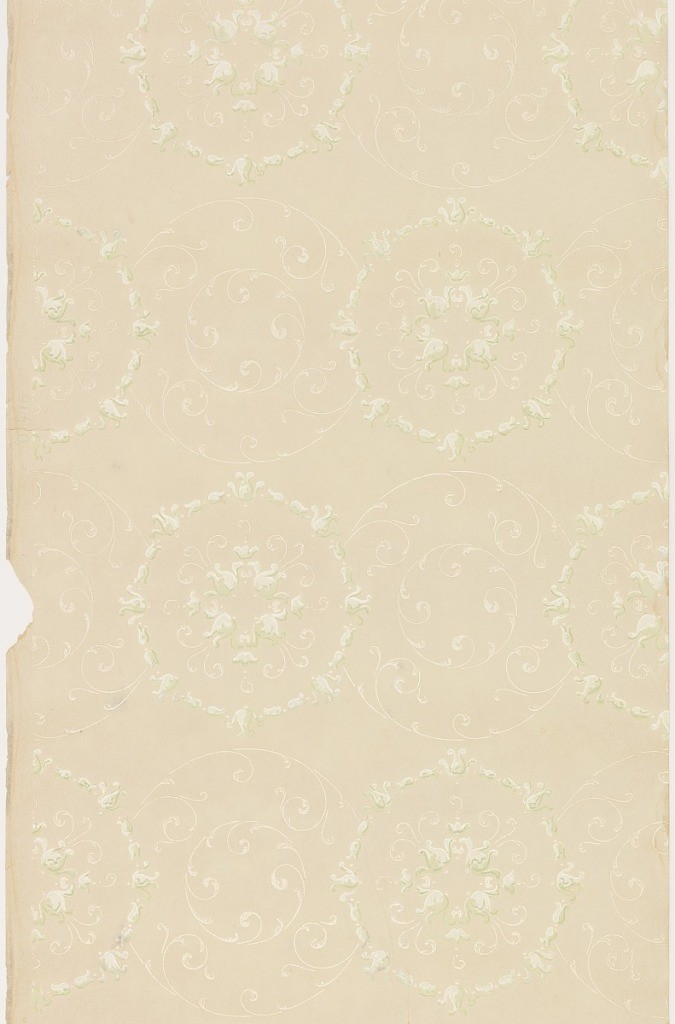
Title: Ceiling paper
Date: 1905–1915
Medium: Machine-printed paper, liquid mica
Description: Horizontal rows of overlapping circles composed of open, foliate scrollwork. Circles alternate between thin, delicate line work and heavier foliate detailing. Pattern printed in beige, white and light green on khaki ground.